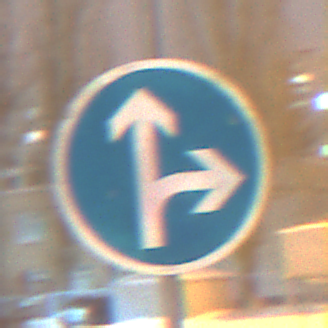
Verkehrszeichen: VorgeschriebeneFahrtrichtungGeradeausOderRechts
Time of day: Night
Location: Outdoor (Urban)
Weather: Overcast
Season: Winter
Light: Artificial